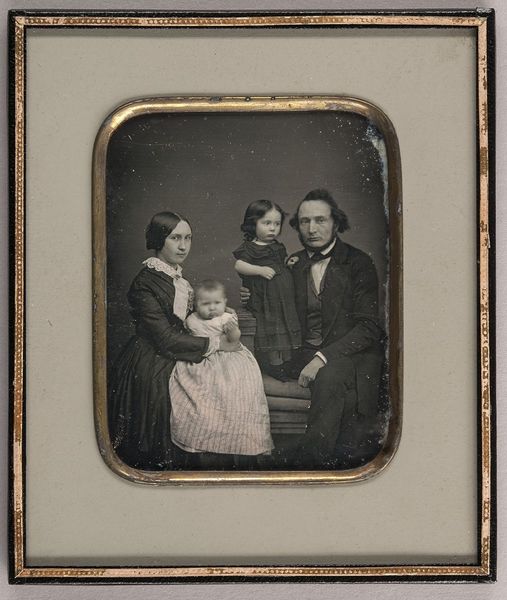
Titel: Dr. Gottlob Christian Reuter aus Lübeck mit seiner Frau Elise, geb. Trummer, und zwei Kindern
Künstler: Hermann Linde
Standort: Hamburg
Institution: Museum für Kunst und Gewerbe Hamburg
Schlagwörter: mann, mädchen, frau, blick, anzug, kragen, goldrahmen, gruppenportrait, figur, eltern, familie, kind, kinder, passpartout, baby, kinnbart, foto, fotografie, photographie, schwarzweiß, photo, verwandtschaft, gestellt, kinderbild, taufkleid, lichtbild, daguerreotypie, studioaufnahme, abstammung, kinderdarstellung, bildwerke, angewandte und bildende kunst, hessische systematik, säugling, porträtfotografie, porträtphotographie, gruppenporträt